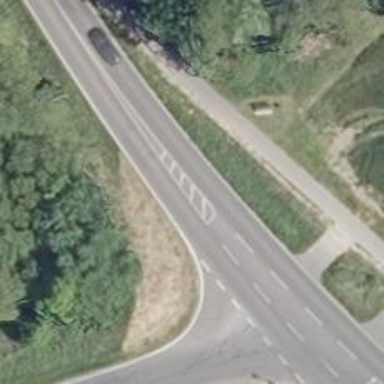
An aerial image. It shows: Asphalt road classified as primary highway.